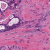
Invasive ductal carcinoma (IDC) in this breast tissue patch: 1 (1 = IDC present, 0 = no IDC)